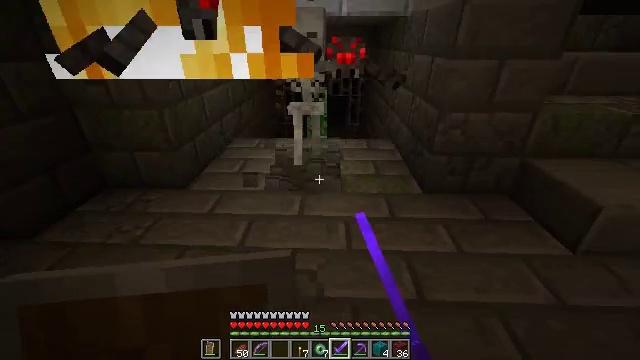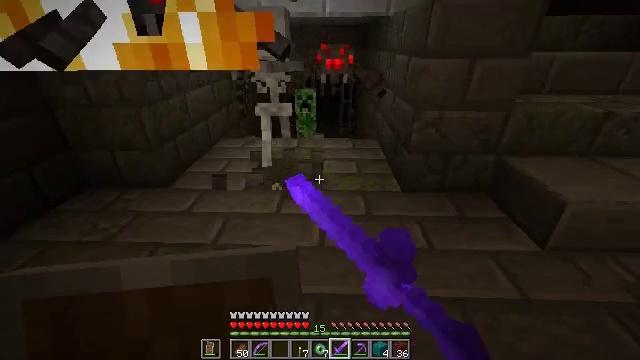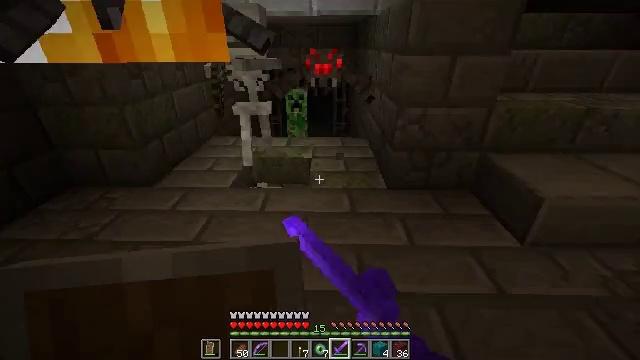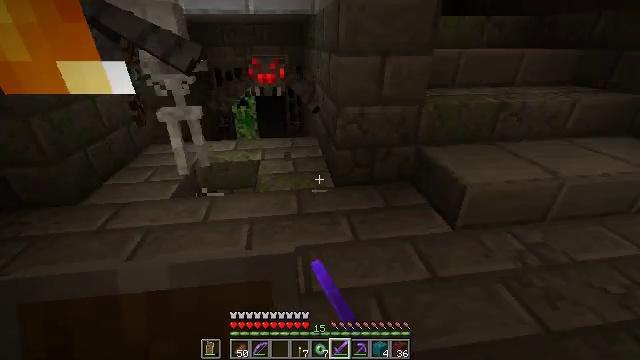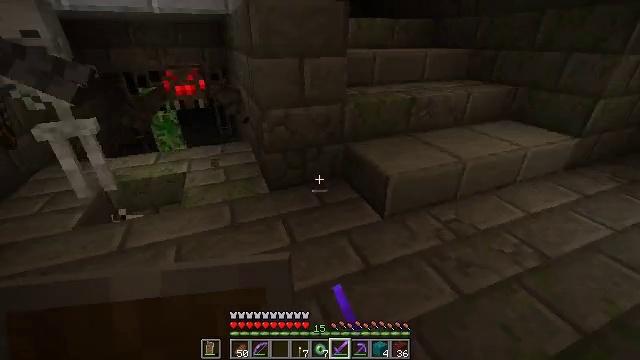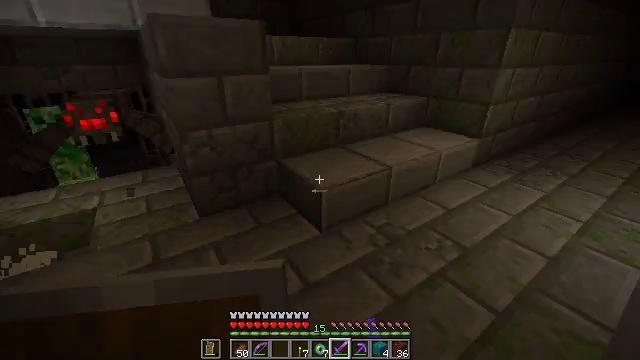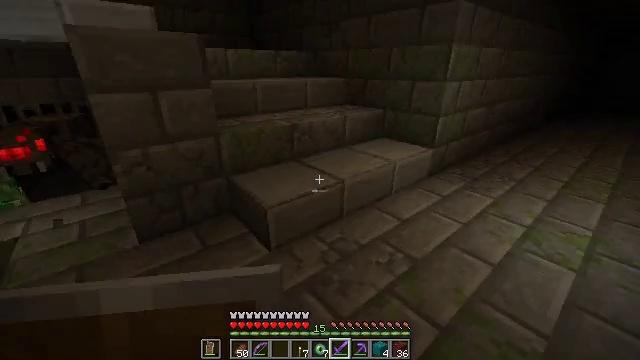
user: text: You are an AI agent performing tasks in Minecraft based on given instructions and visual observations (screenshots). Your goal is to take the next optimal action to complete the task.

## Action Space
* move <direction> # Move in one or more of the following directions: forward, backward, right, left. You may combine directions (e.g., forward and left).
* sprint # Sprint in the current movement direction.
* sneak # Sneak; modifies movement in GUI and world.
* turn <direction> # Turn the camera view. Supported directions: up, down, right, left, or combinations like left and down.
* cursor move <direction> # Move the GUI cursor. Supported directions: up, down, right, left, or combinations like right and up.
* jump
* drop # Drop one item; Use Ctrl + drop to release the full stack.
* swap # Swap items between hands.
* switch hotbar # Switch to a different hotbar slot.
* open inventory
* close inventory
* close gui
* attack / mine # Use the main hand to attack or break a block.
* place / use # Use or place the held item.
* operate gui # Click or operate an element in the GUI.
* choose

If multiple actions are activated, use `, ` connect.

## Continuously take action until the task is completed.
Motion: motion action
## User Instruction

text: mine block infested mossy stone bricks
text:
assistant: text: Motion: move right, attack / mine
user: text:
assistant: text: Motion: move right, attack / mine
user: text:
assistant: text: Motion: move right, turn right
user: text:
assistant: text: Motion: move right, turn right
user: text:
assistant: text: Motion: move right, turn right and up
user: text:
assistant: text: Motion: move forward and move right, turn right and up
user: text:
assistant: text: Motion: no_op